Question: Can someone explain why was I able to set a private variable without using the setter method?

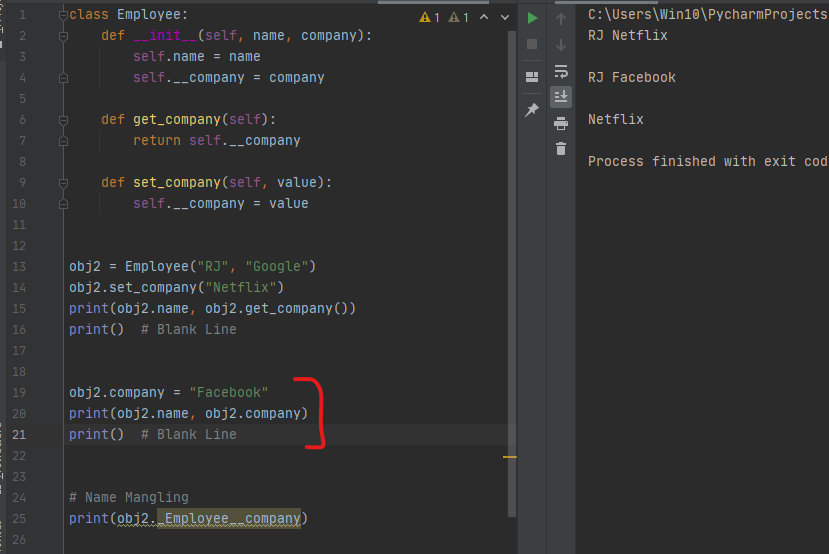
Answer: Thanks for @Tomerikoo's answer. I'd like to add something about this.
The key point is that python DOES NOT really have private attributes. Basically, python only changes private attributes' names as format below:
'''
_className__privateAttributeName
'''
So for code in the question, attribute 'company' is just another new attribute. To verify this, we can use 'dir(obj2)' to see the details.
'''
>>> dir(obj2)
(Pdb) dir(obj2)
['_Employee__company', '__class__', '__delattr__', '__dict__', '__dir__', '__doc__', '__eq__', '__format__', '__ge__
', '__getattribute__', '__gt__', '__hash__', '__init__', '__init_subclass__', '__le__', '__lt__', '__module__', '__n
e__', '__new__', '__reduce__', '__reduce_ex__', '__repr__', '__setattr__', '__sizeof__', '__str__', '__subclasshook_
_', '__weakref__', 'company', 'get_company', 'name', 'set_company']
(Pdb)
'''
As we can see 'company' and '_Employee__company' are just two different attributes.